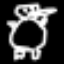
Label: frog